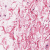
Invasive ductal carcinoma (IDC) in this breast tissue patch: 0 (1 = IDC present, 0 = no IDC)